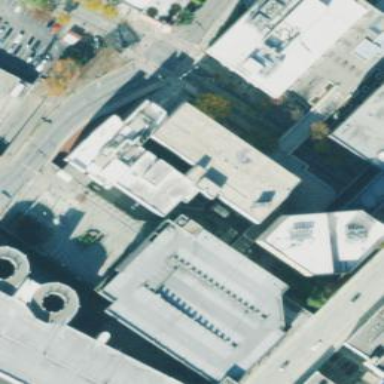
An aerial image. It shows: University building with parking amenity.